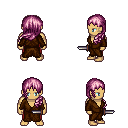
a pixel art fantasy rpg character, male body template, human, tanned skin, brown robe, red pants, pink left-swept hairstyle, dagger, four views (front, back, left, right), 2x2 character sprite sheet, small pixel art, hard edges, no anti-aliasing